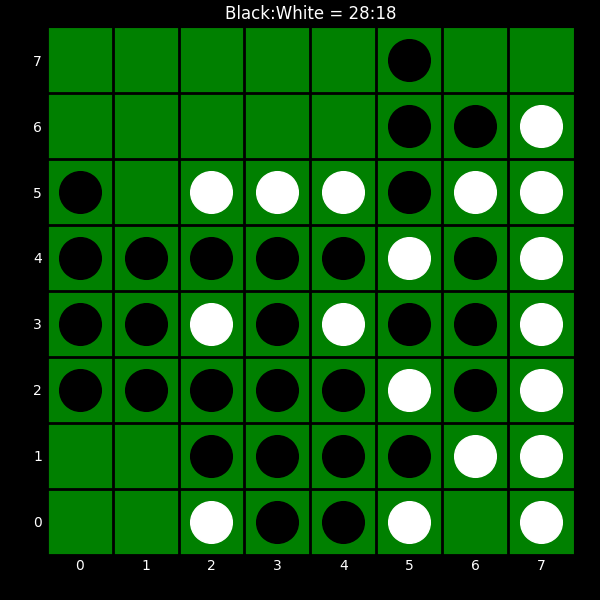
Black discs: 28
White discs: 18